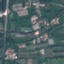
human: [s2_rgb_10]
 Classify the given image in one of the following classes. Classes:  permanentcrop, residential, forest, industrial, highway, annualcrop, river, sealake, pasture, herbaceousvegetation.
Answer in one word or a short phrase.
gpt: PermanentCrop